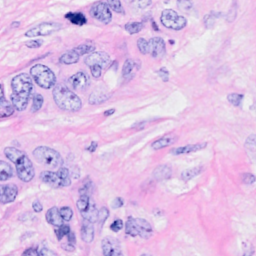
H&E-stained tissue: Breast